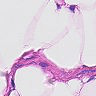
Metastatic tissue present: no